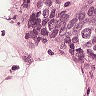
Metastatic tissue present: yes